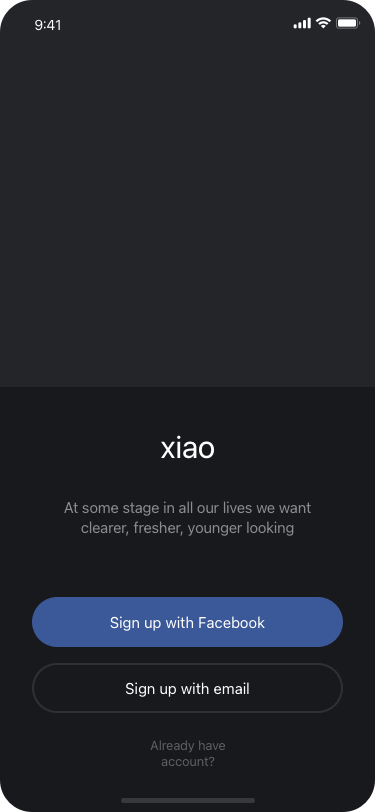
Text in this UI design:
xiao
At some stage in all our lives we want clearer, fresher, younger looking
Sign up with Facebook
Sign up with email
Already have account?